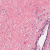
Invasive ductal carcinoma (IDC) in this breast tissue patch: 0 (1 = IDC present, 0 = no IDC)